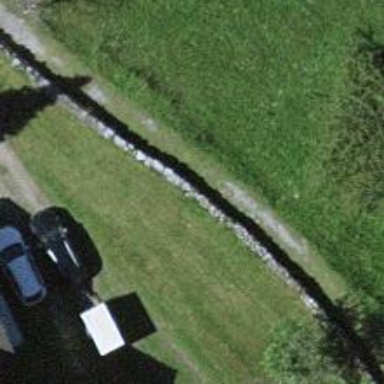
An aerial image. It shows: Gravel path with excellent visibility for trails.